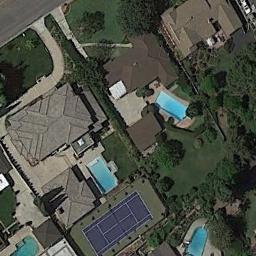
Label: tennis_court